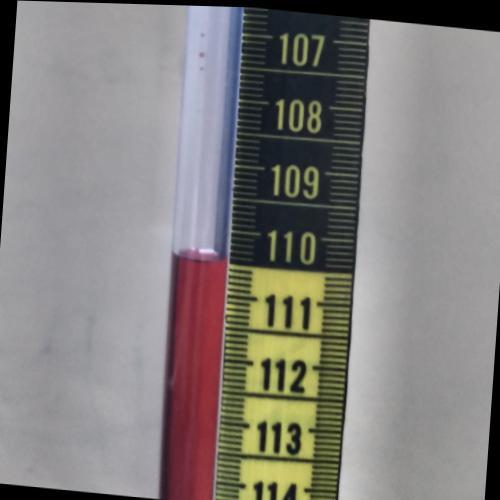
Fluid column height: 110.5 cm